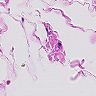
Metastatic tissue present: no